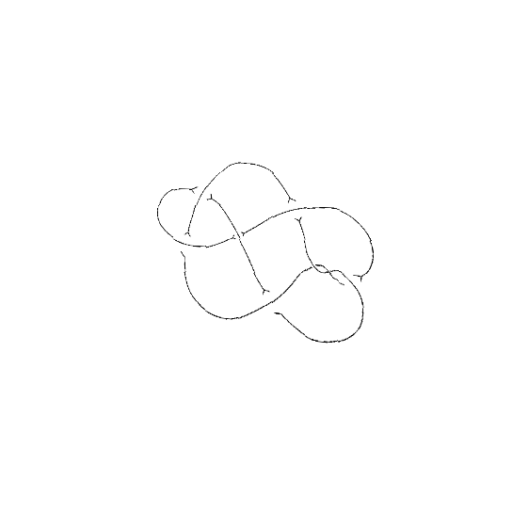
Crossing number: 8